Aerial crown-view tile of a tropical tree (Barro Colorado Island, Panama), acquired 20250317:
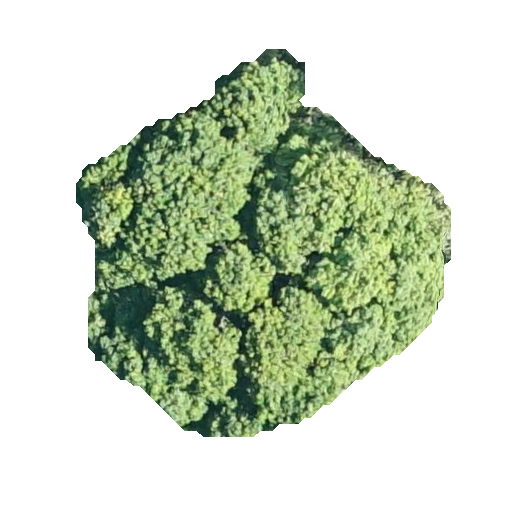
Species: Trichilia tuberculata
GBIF accepted scientific name: Trichilia tuberculata
Crown area: 143.99 m²